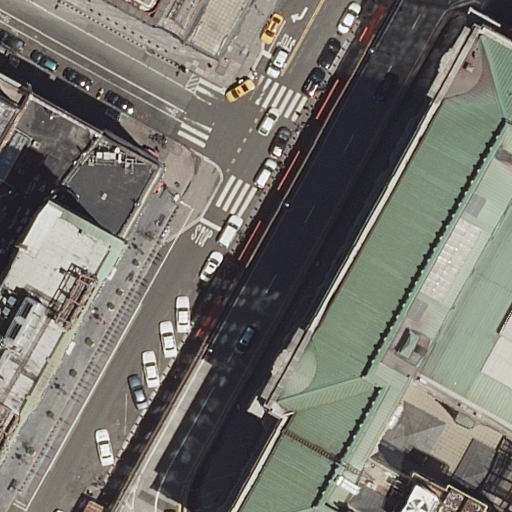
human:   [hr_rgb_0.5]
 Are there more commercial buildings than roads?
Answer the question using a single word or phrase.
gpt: no

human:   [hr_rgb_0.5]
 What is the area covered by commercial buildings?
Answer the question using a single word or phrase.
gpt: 0m2

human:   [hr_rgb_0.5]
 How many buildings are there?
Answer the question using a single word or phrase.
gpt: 4

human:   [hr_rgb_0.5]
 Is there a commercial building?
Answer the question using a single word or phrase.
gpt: no

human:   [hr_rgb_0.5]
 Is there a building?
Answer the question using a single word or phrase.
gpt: yes

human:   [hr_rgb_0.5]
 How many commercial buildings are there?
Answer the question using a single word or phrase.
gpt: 0

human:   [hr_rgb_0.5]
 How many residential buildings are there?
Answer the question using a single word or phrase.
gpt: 1

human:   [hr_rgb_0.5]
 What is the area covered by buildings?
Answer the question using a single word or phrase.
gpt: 5672m2

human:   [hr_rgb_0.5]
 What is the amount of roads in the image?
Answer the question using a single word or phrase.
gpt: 22

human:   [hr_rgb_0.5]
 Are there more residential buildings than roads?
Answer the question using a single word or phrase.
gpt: no

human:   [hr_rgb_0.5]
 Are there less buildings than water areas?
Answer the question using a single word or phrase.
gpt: no

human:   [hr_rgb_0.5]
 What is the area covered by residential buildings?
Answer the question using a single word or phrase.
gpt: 5564m2

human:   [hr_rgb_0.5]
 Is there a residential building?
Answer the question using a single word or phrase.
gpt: yes

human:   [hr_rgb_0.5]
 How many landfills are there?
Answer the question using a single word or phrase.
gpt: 0

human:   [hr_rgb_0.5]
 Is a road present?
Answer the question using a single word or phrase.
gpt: yes

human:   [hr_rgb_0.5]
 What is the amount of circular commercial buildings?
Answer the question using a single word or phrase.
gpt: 0

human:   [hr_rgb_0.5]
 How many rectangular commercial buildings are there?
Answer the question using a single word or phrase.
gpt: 0

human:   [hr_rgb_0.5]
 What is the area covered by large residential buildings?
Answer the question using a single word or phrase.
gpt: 5564m2

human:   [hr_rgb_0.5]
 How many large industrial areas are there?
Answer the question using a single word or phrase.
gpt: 0

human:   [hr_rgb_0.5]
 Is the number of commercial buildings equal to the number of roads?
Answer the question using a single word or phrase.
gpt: no

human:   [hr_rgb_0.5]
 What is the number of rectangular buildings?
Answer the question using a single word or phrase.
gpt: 2

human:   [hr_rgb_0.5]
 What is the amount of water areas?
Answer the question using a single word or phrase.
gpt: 0

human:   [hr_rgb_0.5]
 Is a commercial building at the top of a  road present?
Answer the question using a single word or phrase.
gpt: no

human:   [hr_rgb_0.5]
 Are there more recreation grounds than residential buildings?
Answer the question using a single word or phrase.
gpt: no

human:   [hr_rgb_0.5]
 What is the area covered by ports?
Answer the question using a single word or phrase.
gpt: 0m2

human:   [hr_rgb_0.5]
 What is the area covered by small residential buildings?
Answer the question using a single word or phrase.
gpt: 0m2

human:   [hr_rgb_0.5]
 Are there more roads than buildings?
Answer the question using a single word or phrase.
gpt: yes

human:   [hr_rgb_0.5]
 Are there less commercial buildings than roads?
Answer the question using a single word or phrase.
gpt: yes

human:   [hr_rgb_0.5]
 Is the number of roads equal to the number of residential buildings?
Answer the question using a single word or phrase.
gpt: no

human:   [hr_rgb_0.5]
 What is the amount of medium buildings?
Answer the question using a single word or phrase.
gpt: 0

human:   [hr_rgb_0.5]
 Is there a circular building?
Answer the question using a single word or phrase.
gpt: no

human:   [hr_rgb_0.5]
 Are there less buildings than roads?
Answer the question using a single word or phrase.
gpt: yes

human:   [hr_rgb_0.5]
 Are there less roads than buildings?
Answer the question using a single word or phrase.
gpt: no

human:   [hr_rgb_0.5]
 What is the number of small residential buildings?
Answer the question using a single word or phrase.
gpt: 0

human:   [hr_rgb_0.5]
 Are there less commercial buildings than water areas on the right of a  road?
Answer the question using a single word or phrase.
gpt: no

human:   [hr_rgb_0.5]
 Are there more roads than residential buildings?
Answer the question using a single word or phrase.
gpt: yes

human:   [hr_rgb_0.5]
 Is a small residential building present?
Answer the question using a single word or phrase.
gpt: no

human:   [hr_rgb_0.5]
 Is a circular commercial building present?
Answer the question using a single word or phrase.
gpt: no

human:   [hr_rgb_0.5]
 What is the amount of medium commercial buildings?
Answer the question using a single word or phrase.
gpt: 0

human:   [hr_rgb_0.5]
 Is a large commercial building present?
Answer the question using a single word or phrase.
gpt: no

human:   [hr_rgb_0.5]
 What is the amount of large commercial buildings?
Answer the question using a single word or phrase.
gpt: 0

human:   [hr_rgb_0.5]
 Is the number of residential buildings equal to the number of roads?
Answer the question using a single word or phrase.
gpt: no

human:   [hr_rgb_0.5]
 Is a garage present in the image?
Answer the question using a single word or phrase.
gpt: no

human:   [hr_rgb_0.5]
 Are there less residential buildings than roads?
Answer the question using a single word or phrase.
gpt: yes

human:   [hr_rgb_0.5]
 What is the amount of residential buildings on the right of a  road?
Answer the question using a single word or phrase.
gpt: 0

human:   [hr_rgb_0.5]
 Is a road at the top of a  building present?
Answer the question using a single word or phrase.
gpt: yes

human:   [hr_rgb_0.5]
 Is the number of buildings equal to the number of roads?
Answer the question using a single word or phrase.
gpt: no

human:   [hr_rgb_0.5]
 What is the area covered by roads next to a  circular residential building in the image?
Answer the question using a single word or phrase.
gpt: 0m2

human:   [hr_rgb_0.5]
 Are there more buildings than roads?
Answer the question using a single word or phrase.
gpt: no

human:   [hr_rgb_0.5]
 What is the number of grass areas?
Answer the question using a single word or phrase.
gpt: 0

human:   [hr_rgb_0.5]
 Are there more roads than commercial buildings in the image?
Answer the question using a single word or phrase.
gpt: yes

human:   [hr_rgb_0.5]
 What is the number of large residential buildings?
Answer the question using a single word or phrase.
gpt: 1

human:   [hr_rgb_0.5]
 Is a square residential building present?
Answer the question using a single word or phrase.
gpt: no

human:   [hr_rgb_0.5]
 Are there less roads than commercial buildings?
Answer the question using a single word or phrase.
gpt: no

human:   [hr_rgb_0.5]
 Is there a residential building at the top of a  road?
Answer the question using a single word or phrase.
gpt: yes

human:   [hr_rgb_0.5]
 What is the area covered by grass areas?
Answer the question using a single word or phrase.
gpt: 0m2

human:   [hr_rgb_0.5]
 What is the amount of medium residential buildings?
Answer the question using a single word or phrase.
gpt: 0

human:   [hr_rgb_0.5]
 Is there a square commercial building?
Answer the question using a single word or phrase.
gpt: no

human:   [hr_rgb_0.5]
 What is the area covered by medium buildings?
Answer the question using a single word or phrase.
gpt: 0m2

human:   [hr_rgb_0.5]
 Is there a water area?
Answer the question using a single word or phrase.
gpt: no

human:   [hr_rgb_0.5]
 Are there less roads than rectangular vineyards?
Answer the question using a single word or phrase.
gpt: no

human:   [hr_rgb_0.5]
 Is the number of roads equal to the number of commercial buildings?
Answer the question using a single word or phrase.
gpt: no

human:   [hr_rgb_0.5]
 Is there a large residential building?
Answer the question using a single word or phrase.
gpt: yes

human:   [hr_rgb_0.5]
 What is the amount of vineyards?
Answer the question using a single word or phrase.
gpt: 0